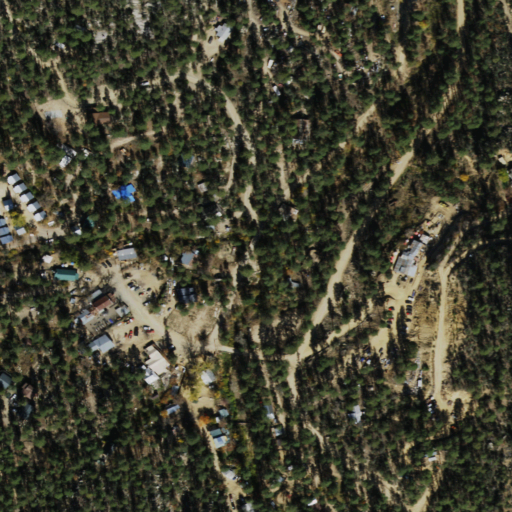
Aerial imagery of valley in Arizona named Marceds Gulch containing evergreen forest, open development, low intensity development, and shrub